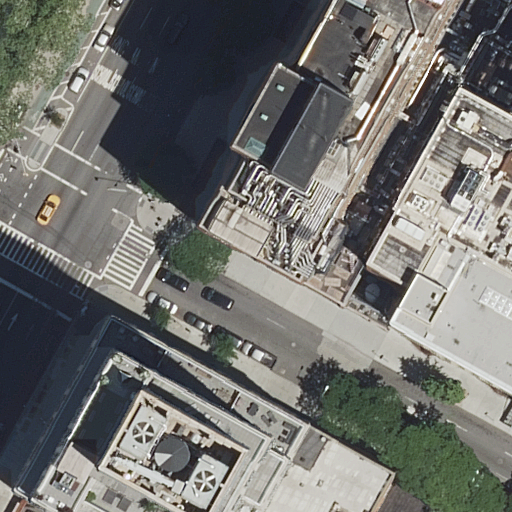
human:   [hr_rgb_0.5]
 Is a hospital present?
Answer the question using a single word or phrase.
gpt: yes

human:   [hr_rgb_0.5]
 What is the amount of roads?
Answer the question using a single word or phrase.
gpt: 3

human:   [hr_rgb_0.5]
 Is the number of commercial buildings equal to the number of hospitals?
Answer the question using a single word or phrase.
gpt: no

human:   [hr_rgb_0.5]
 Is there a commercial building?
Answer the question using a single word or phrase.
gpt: no

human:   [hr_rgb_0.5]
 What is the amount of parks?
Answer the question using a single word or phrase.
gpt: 1

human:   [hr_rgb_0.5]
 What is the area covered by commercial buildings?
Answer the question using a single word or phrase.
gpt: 0m2

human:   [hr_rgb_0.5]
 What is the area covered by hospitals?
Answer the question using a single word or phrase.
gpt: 3868m2

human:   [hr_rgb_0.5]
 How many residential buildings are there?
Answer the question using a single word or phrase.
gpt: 3

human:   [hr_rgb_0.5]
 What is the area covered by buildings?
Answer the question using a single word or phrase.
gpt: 5052m2

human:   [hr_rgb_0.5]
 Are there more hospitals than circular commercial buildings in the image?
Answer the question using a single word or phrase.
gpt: yes

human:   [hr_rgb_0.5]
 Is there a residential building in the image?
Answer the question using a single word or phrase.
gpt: yes

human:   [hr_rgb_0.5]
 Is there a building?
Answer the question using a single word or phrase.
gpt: yes

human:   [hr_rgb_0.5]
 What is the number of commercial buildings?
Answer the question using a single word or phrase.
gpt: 0

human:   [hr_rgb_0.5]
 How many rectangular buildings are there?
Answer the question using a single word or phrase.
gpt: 4

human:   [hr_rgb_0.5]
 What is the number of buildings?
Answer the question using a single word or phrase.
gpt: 4

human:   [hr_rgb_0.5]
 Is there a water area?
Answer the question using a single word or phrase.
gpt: no

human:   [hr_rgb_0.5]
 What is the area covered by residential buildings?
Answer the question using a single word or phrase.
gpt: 2989m2

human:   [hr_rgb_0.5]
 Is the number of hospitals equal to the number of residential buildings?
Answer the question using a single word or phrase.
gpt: no

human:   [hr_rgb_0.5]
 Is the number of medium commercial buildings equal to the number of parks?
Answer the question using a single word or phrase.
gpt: no

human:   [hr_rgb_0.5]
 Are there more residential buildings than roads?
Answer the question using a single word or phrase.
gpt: no

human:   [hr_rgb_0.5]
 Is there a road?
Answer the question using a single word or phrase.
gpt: yes

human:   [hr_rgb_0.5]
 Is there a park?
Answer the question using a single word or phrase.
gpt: yes

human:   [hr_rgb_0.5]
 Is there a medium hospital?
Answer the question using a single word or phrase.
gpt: no

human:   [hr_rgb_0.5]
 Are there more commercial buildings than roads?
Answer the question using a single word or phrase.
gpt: no

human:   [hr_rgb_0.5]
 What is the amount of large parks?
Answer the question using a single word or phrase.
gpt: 0

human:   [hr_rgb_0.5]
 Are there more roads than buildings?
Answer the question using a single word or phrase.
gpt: no

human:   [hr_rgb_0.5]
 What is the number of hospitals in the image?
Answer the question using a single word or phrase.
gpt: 1

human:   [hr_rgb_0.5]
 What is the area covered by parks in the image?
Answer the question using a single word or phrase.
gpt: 73m2

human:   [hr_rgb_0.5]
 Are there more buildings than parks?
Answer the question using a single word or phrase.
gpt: yes

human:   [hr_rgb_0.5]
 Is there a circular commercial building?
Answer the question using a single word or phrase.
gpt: no

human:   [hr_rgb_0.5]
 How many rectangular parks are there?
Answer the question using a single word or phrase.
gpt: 1

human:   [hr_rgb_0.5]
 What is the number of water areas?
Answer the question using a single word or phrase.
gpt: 0

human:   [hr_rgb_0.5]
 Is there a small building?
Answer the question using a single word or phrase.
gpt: no

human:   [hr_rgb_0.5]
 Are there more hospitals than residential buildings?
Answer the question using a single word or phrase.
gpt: no

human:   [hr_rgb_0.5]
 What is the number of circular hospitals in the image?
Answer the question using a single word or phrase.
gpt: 0

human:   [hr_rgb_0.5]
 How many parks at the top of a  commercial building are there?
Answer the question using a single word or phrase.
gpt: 0

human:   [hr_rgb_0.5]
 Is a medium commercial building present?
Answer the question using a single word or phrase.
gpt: no

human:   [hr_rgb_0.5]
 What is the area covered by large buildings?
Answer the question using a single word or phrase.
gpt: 4776m2

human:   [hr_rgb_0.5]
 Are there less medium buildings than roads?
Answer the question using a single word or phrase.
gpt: yes

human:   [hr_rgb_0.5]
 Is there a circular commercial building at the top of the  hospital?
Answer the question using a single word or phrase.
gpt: no

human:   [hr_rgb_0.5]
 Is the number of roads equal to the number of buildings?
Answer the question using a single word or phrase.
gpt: no

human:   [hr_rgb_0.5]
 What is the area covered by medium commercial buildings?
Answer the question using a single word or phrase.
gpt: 0m2

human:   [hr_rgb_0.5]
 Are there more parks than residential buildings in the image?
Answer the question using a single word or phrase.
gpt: no

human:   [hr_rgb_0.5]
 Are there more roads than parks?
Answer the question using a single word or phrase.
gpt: yes

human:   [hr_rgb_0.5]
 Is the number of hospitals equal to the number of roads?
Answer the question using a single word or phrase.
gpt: no

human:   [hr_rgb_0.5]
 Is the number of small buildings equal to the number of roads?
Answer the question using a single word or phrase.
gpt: no

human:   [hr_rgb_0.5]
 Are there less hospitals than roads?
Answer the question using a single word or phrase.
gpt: yes

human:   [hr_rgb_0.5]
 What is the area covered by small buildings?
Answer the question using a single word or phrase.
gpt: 0m2

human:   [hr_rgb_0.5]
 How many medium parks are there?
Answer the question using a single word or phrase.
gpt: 0

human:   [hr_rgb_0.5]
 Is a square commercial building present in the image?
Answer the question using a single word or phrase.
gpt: no

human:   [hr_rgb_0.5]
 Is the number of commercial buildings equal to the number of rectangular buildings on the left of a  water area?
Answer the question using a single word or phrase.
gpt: yes

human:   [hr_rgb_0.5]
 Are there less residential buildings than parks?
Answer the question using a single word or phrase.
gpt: no

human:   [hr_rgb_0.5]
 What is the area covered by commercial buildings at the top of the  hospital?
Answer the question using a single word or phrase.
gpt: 0m2

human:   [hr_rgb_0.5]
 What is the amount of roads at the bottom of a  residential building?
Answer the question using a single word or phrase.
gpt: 1

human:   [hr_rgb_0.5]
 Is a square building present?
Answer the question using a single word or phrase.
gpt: no

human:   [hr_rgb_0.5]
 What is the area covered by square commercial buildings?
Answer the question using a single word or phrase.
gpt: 0m2

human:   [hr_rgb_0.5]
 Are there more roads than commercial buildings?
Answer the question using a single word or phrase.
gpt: yes

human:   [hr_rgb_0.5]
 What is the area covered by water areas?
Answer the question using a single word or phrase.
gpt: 0m2

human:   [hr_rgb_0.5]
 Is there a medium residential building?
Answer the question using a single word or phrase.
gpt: yes

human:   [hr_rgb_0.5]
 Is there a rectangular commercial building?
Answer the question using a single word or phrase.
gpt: no

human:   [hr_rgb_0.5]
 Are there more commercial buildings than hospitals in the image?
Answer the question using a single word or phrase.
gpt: no

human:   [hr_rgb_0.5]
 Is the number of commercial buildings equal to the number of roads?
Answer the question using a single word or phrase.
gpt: no

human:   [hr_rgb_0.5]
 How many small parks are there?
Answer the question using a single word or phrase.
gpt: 1

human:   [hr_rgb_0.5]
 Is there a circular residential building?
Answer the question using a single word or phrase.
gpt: no